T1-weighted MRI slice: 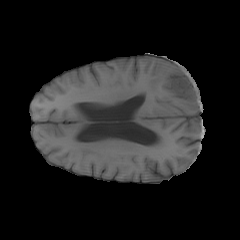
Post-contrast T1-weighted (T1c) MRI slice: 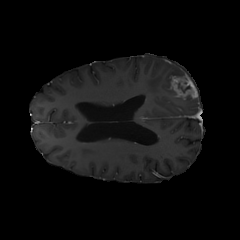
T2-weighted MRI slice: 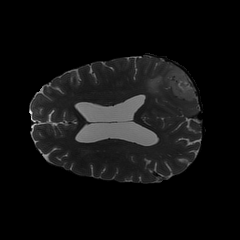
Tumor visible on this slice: yes